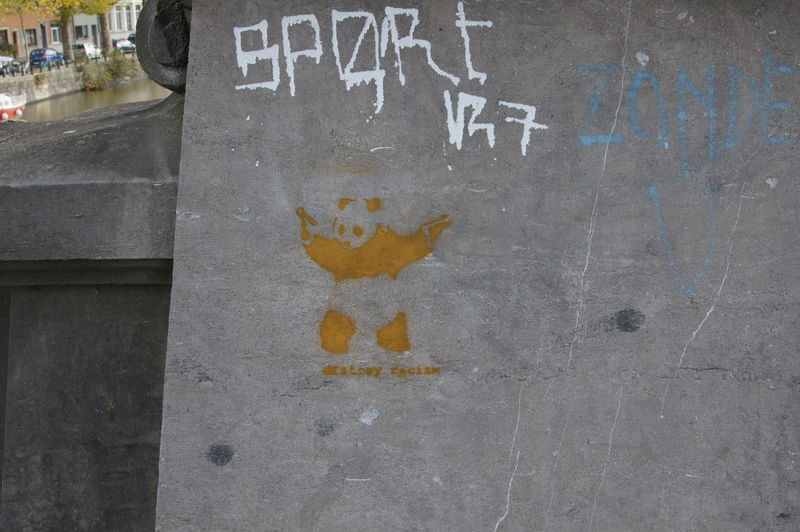
Titel: Destroy Racism
Standort: Ghent
Schlagwörter: stadt, wand, bild, bach, brücke, schrift, mauer, farbe, sport, gesprüht, amsterdam, schablone, graffiti, grafitti, spray, streetart, destroy, sprot, 7, panda, racism, graue wand, sprühkunst, destiny, cracism, zonde